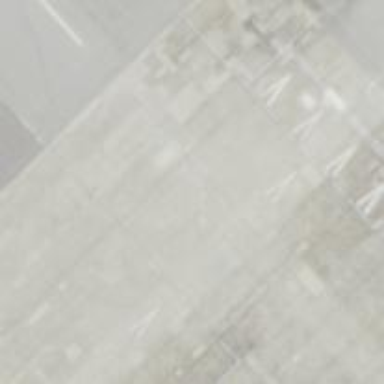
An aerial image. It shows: Asphalt runway at the airport.